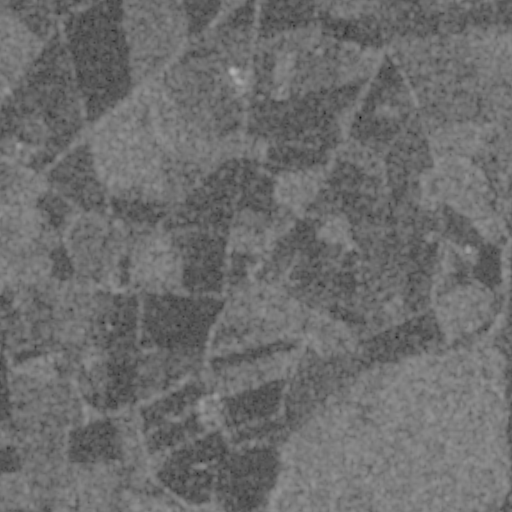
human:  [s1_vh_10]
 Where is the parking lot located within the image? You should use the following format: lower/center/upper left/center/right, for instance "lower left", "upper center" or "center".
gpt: The parking lot is located in the center right of the image.
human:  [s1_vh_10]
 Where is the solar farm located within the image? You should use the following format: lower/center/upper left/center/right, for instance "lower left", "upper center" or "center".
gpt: The solar farm is located in the upper center of the image.
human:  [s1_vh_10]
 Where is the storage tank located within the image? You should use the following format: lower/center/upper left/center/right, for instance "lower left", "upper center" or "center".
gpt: The storage tank is located in the center of the image.
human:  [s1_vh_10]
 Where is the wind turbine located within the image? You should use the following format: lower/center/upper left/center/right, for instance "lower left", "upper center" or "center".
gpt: The wind turbine is located in the lower left of the image.
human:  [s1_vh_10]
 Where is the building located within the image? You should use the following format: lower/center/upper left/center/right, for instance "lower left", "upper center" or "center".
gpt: There is no building in the image.

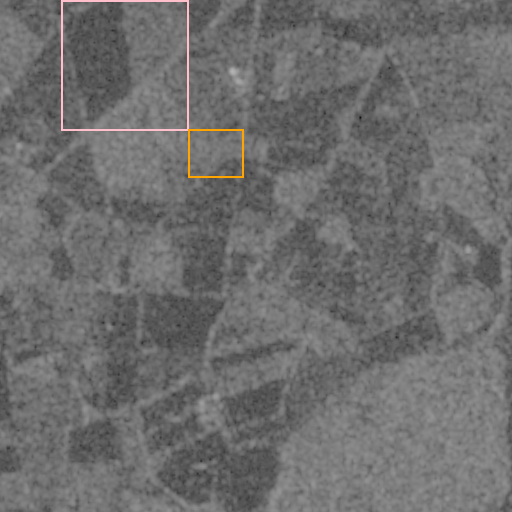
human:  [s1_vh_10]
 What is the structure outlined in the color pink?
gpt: The structure outlined in pink is a crop field.
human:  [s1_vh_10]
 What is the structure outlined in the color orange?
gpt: The structure outlined in orange is a solar farm.
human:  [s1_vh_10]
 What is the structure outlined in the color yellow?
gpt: There is no yellow outline.